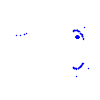
Particle: kaon